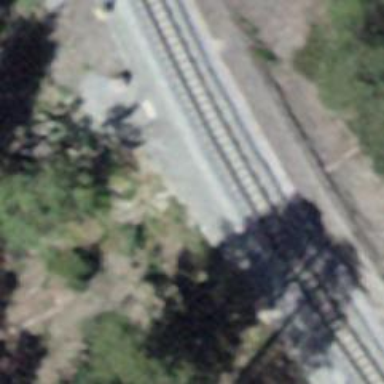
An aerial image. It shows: Narrow-gauge railway track with electrified contact line. The railway has one track.